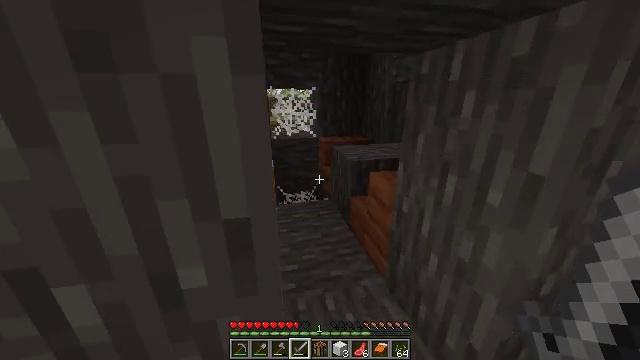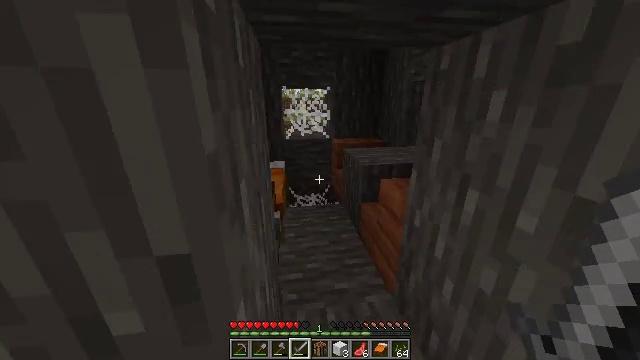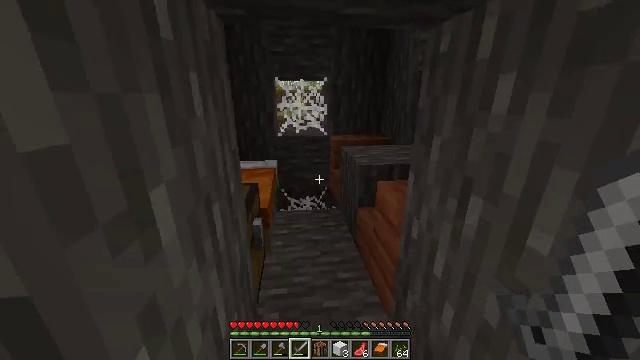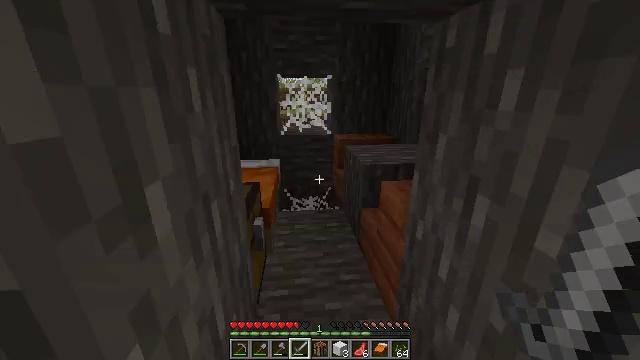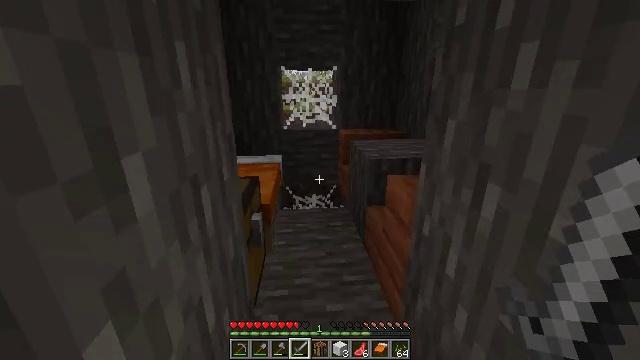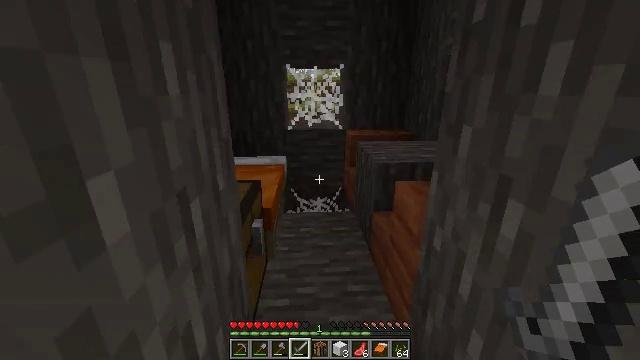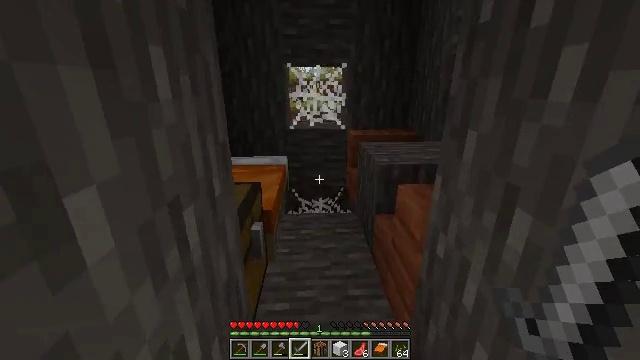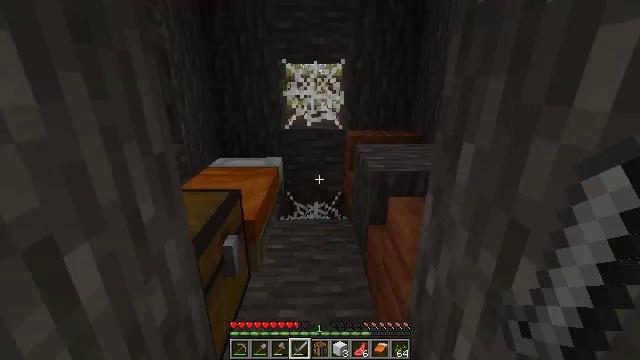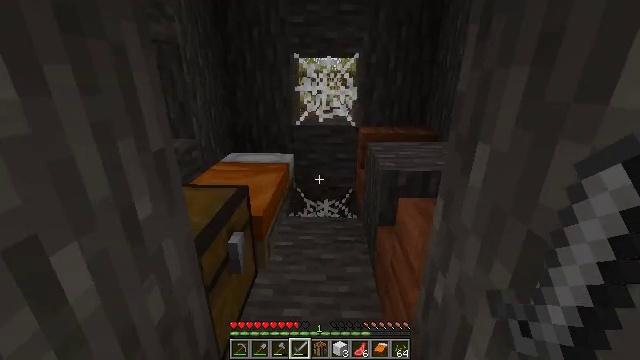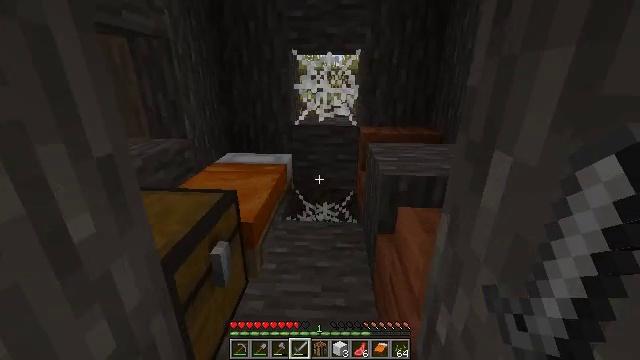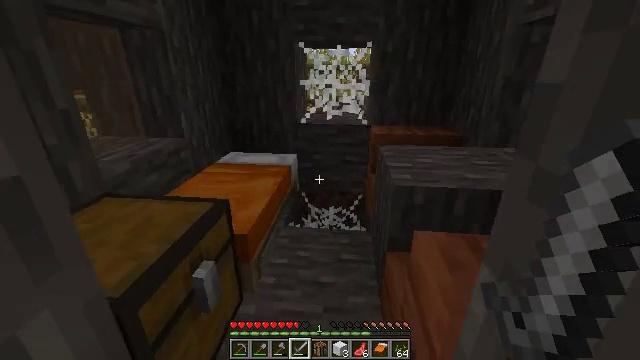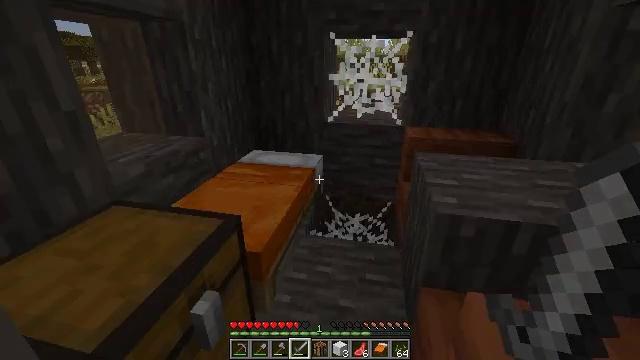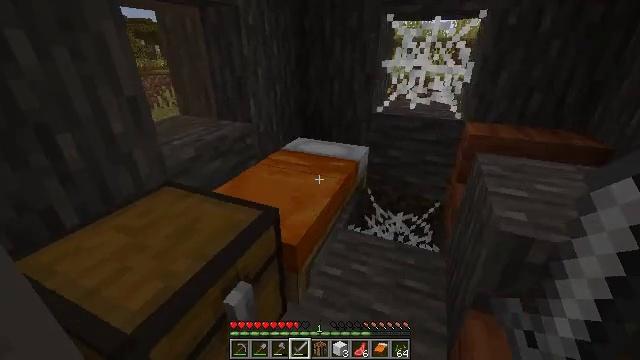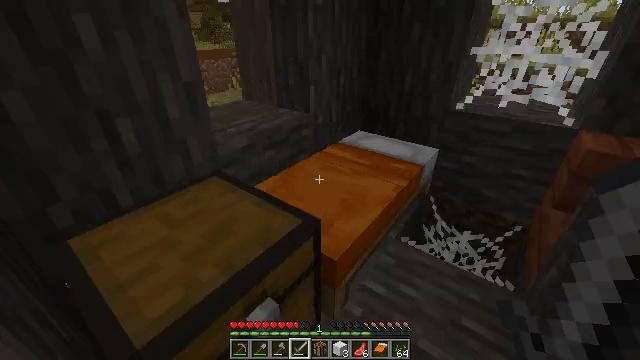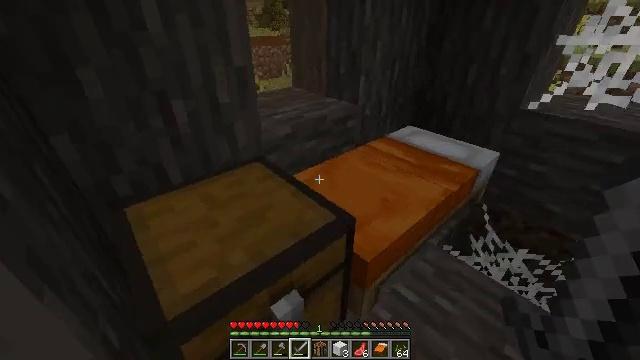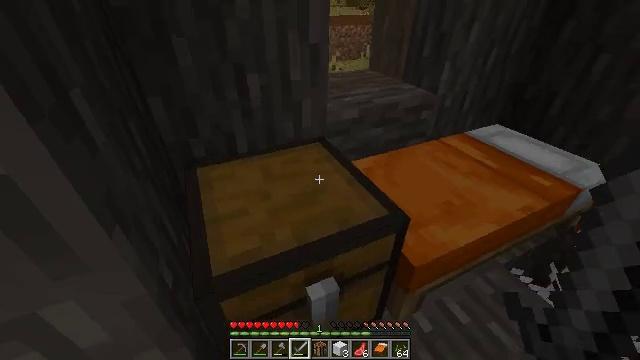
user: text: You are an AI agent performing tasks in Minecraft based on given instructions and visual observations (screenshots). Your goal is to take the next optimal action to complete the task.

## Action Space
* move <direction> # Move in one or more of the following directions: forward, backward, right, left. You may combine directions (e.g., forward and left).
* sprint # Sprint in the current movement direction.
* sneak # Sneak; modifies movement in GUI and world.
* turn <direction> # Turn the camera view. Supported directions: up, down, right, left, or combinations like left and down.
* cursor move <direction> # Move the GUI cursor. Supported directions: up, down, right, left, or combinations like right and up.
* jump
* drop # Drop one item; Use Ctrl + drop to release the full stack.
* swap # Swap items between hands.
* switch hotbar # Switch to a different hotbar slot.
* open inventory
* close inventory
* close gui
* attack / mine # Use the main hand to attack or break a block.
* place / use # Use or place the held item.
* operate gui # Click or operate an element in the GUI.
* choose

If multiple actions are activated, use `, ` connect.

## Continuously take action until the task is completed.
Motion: motion action
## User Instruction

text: Harvest the melon stem from your garden.
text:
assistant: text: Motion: turn left
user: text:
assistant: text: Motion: no_op
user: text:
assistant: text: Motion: turn left
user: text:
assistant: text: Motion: turn left
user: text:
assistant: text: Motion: move forward, turn left
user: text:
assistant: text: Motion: move forward and move right
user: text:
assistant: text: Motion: move forward and move right, turn left
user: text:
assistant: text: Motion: move forward, turn left
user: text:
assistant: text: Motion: move forward, turn left
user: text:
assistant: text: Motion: move forward, turn left
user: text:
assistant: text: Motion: move forward, turn left and down
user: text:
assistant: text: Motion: move forward, turn left and down
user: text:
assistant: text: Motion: turn left and down
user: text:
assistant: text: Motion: turn left and down
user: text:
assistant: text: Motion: turn left and down
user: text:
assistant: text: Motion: turn left and down
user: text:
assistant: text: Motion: use / place
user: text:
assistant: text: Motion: use / place
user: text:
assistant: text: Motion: use / place
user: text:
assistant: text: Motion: use / place
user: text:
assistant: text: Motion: no_op
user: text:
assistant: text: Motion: open gui
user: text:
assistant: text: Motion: no_op
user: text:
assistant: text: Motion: no_op
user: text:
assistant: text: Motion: no_op
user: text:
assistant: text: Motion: cursor move right and down
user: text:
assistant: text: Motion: no_op
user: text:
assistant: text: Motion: no_op
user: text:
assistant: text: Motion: no_op
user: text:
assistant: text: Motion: cursor move right